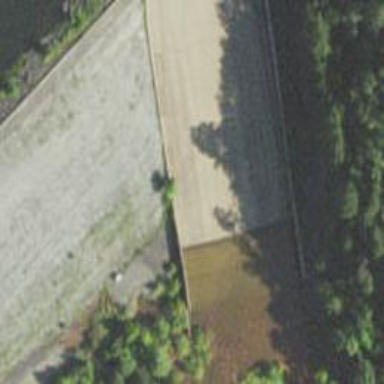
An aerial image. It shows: Weir along the waterway.